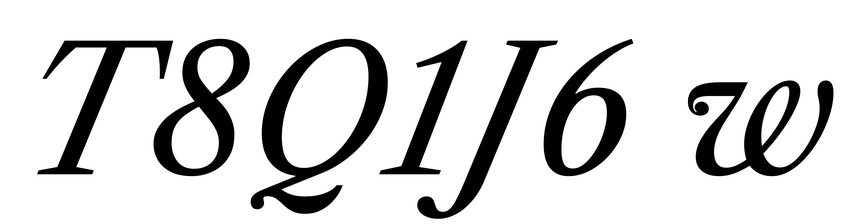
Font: LibreCaslonText-Italic_Italic